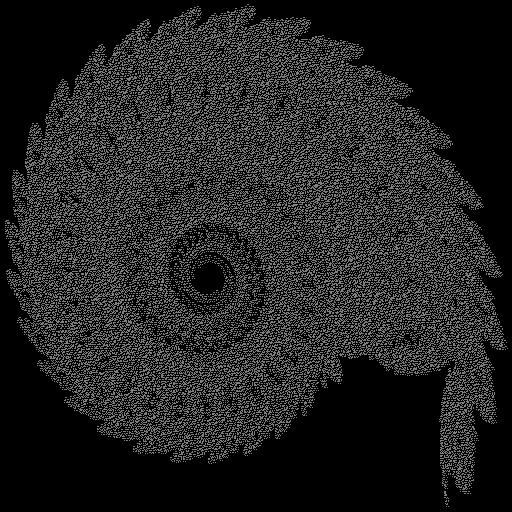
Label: ammonite